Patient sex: M
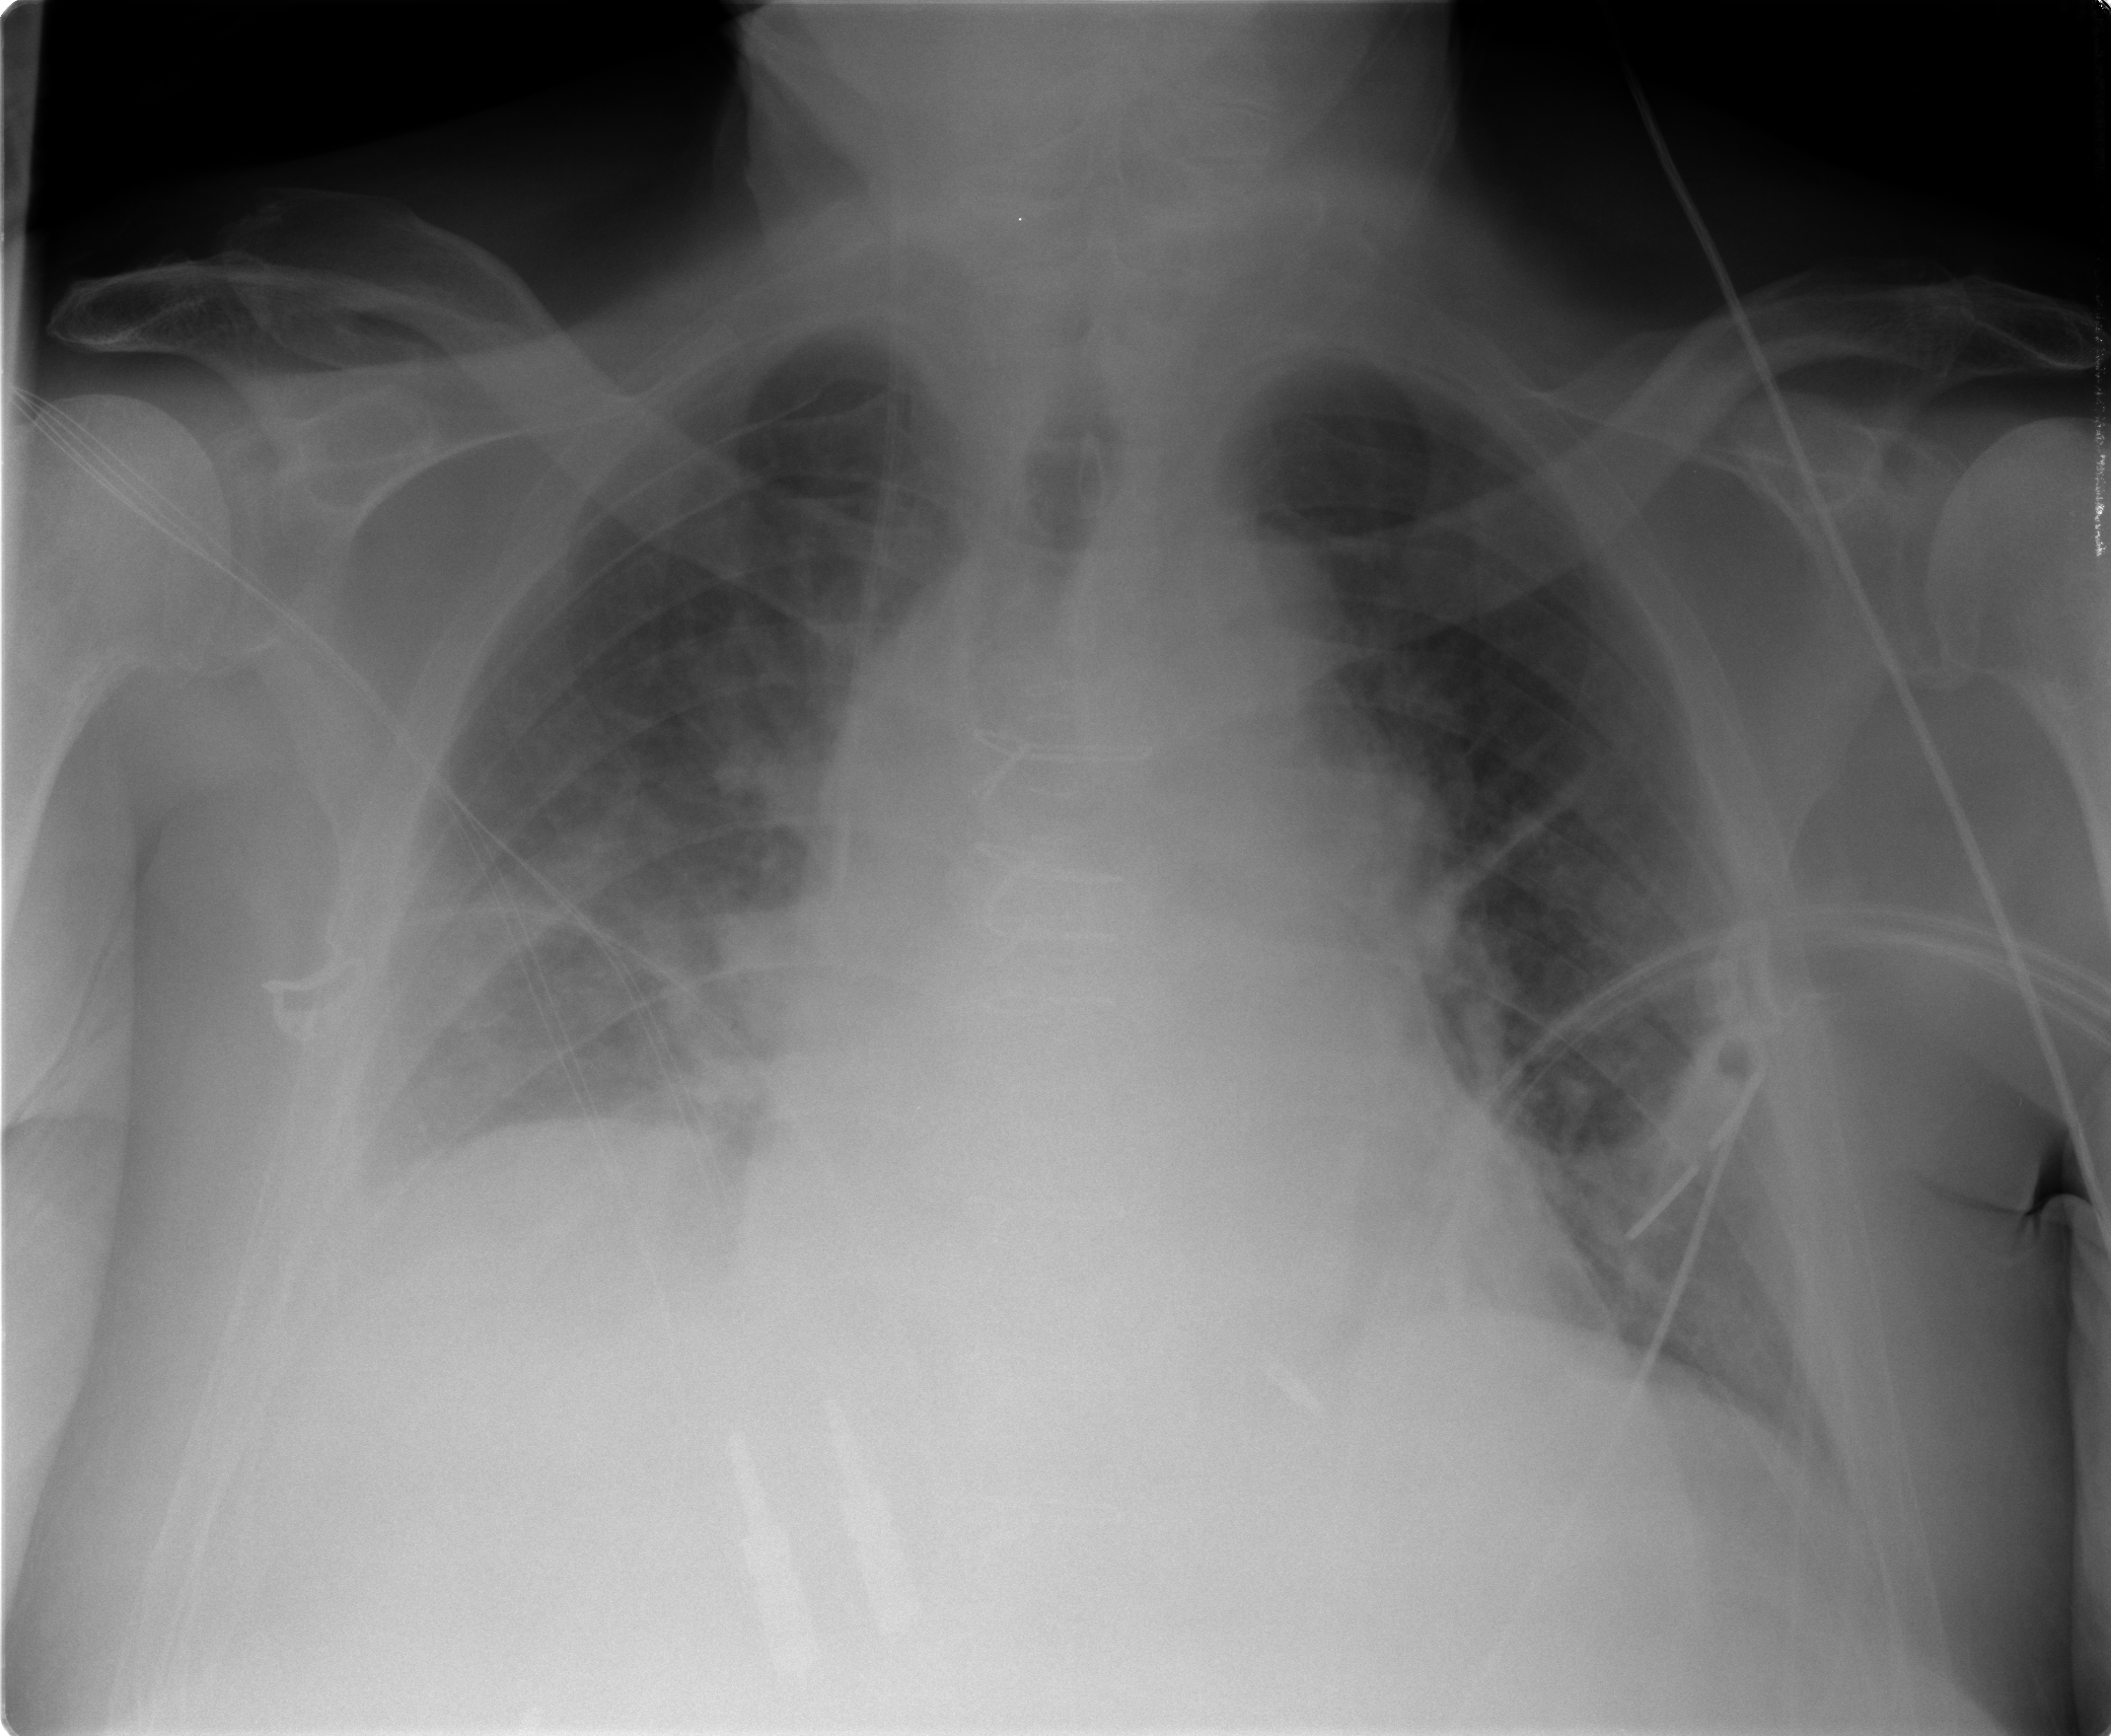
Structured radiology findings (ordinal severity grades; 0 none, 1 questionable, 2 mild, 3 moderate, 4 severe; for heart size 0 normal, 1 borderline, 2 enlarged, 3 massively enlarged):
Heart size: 2
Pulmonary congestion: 2
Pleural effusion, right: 2
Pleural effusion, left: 0
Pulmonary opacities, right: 2
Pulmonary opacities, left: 1
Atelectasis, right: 2
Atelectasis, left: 2